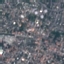
Land use / land cover: Residential